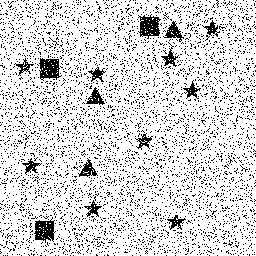
Squares: 3
Triangles: 3
Stars: 9
Total shapes: 15